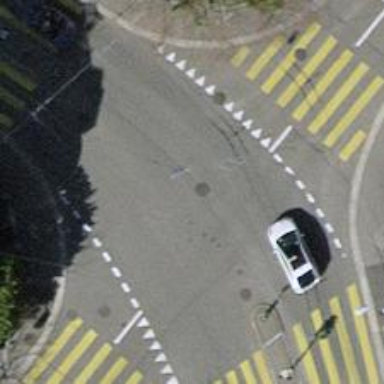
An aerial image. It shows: Secondary road with asphalt surface. It has designated lane for cyclists and trolley wires. Both sides of the road have separate sidewalks.